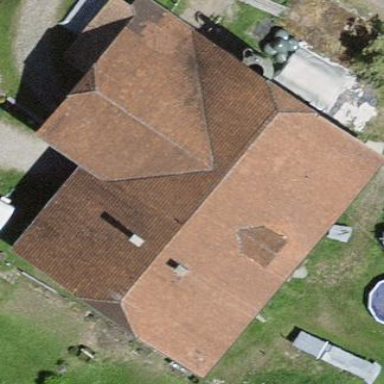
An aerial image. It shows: Farm building.